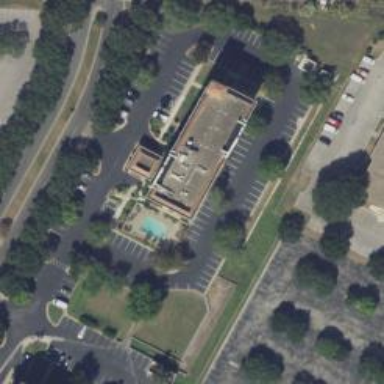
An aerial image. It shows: Hotel.